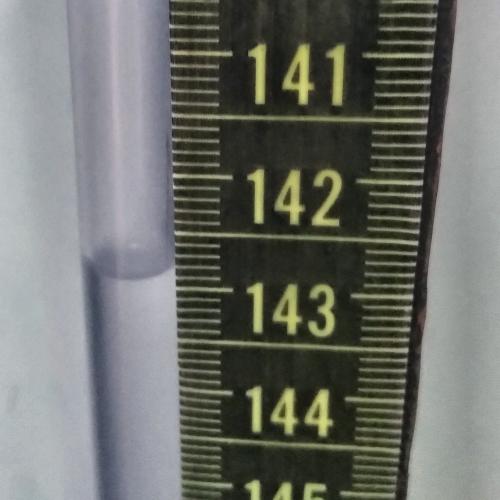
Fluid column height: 142.9 cm